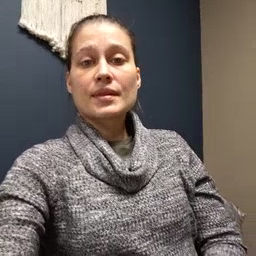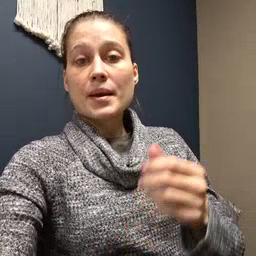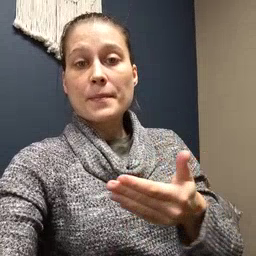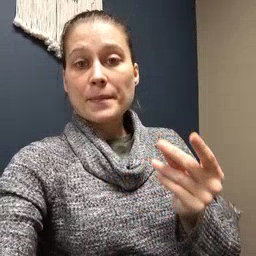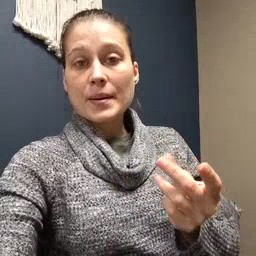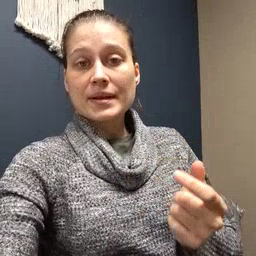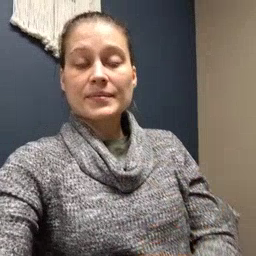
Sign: puppy